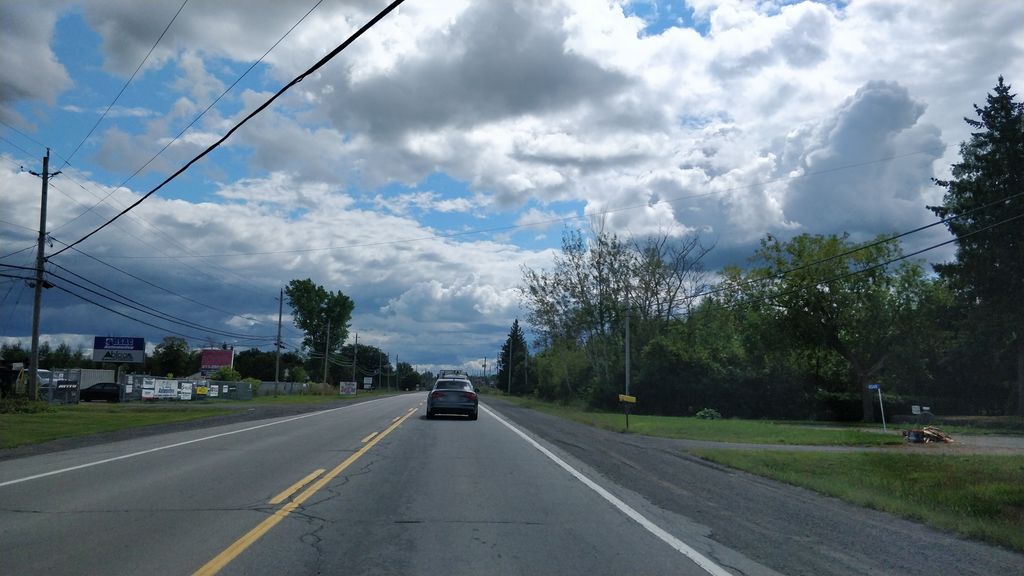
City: ottawa-gatineau